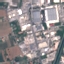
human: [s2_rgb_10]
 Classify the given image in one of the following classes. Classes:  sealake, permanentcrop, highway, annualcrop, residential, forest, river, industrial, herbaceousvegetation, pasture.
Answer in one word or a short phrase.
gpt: Industrial